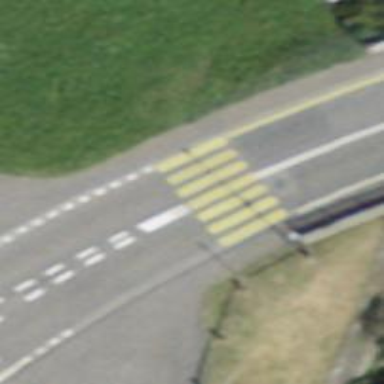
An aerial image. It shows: Uncontrolled zebra crossing on the road.